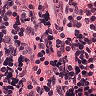
Metastatic tissue present: no